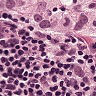
Metastatic tissue present: no